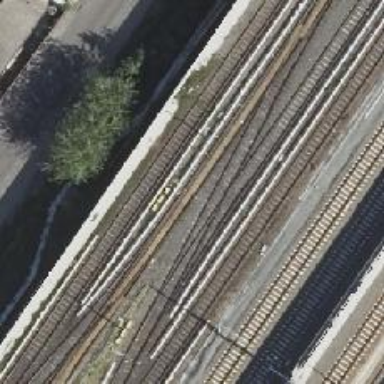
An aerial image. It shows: Railway switch.